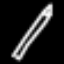
Label: pencil